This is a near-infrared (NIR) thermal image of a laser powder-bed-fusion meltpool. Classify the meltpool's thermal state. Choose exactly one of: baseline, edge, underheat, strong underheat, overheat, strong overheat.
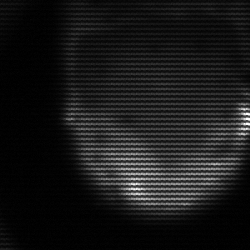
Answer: edge